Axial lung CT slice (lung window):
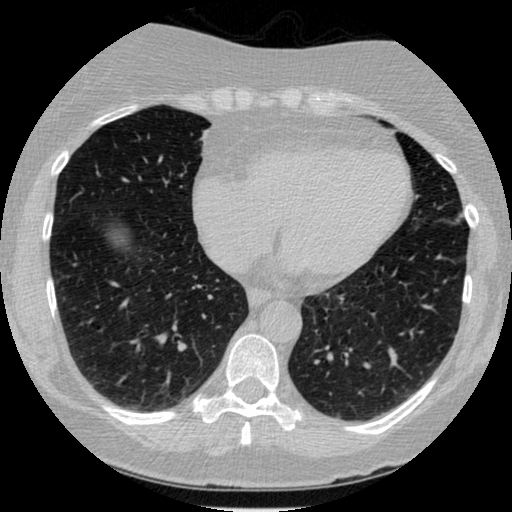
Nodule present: no